Interaction volume radius: 10 \u00c5
Interaction volume height: 15 \u00c5
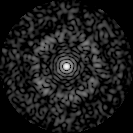
Disorder parameter: 0.8533